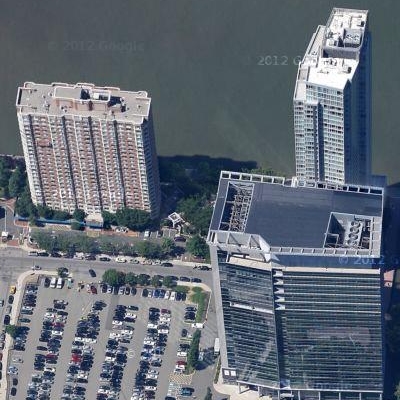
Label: Industry